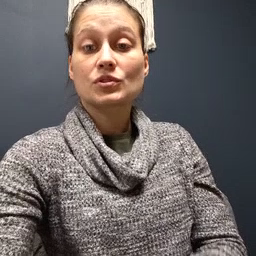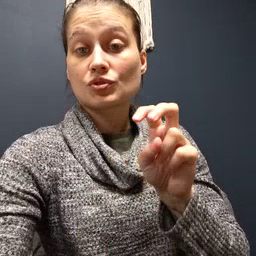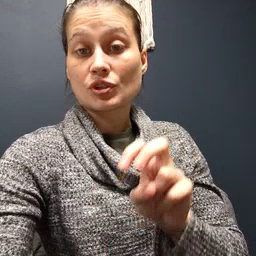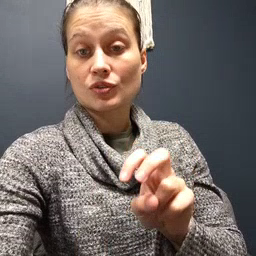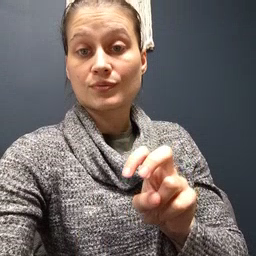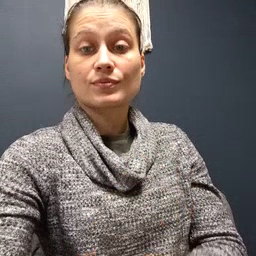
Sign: chair